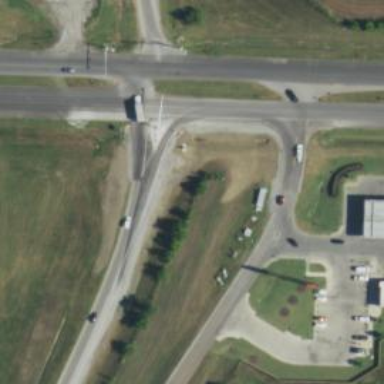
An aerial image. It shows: Trunk link highway.